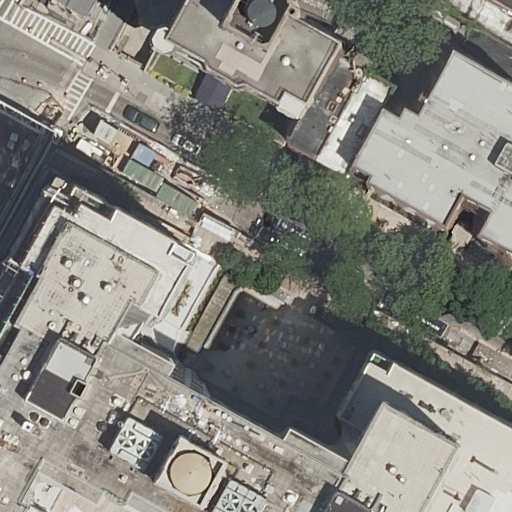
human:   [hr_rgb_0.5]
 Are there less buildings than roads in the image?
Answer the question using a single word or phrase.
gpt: no

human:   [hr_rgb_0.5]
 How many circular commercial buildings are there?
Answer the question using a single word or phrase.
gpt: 0

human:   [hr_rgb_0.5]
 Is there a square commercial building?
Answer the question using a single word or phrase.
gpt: no

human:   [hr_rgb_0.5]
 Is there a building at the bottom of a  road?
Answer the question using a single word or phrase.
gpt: yes

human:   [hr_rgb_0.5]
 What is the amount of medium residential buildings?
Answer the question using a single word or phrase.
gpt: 3

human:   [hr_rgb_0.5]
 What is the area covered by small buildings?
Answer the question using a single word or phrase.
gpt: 4m2

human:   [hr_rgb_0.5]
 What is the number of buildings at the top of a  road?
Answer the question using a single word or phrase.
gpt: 4

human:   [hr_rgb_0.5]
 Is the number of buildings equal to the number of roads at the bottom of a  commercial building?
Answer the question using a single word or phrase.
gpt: no

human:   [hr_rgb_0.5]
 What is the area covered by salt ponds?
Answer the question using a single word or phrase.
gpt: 0m2

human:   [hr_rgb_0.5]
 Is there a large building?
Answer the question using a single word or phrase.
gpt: yes

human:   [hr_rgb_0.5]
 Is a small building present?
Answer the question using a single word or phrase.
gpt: yes

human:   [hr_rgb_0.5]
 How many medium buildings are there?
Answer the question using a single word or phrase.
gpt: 3

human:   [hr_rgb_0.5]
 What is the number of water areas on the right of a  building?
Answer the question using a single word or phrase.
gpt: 0

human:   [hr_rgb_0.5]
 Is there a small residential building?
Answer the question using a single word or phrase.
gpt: yes

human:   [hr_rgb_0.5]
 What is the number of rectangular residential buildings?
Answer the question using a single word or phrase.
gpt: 3

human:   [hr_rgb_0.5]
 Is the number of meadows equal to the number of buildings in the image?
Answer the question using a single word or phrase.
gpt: no

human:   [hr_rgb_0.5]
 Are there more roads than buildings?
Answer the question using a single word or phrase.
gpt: no

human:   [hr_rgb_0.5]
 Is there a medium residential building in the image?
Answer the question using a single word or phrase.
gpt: yes

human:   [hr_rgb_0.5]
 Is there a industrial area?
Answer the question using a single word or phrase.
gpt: no

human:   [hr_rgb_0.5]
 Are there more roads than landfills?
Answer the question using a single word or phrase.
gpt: yes

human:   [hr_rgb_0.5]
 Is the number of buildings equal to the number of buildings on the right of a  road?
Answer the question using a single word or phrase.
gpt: no

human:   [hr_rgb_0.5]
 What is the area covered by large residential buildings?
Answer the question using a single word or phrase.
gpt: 5228m2

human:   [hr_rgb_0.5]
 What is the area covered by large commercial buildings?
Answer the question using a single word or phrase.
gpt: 0m2

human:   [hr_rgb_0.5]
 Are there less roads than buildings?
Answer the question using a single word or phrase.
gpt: yes

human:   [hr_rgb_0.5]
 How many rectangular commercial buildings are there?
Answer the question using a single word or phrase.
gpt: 0

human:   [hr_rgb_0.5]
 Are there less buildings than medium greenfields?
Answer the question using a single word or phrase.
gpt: no

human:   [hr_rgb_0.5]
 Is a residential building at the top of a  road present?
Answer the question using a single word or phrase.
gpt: yes

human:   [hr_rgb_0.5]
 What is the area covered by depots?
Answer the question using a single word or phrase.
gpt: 0m2

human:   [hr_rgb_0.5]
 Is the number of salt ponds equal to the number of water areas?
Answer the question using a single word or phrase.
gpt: yes

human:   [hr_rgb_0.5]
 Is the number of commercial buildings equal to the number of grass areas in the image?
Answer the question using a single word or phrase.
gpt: yes

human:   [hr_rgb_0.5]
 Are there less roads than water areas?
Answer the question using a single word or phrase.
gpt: no

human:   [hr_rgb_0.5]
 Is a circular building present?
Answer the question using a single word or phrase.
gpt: no

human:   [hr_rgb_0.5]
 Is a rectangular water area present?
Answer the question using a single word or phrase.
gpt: no

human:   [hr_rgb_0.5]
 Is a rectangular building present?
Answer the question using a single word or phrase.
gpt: yes

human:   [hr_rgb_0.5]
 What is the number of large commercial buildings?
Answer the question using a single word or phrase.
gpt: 0

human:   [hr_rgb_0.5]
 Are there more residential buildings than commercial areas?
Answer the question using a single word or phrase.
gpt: yes